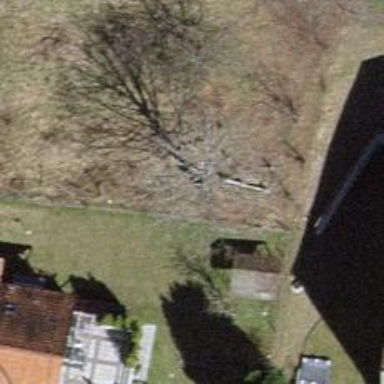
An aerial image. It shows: Single tag "natural: tree."